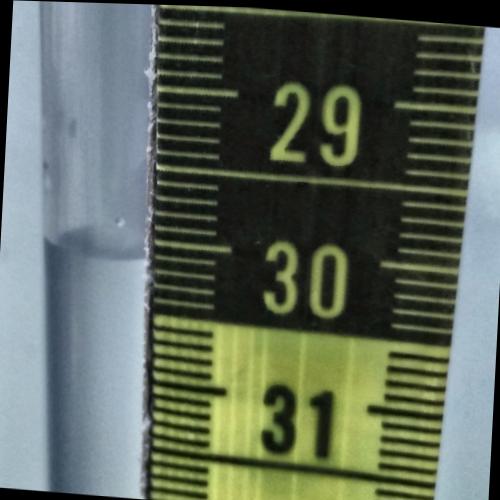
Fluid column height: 30.1 cm